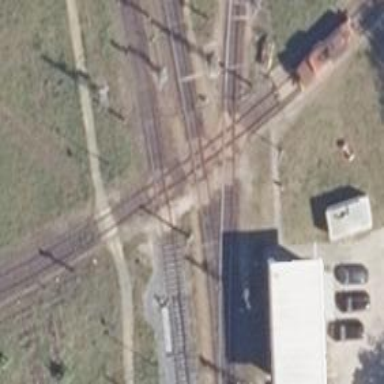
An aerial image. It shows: Railway crossing.